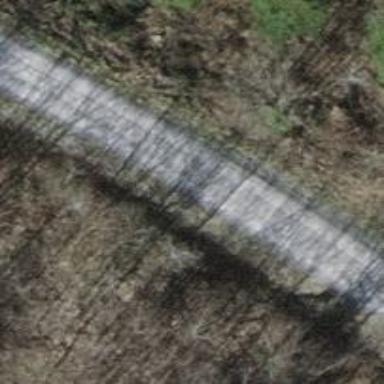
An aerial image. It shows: Track with compacted grade2 surface.